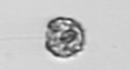
Label: coccolithophorid